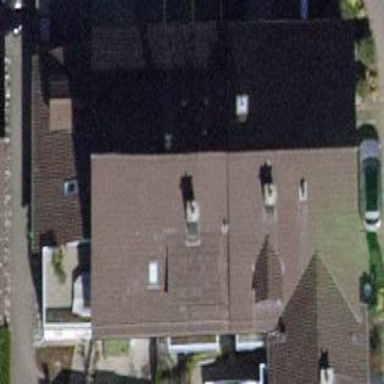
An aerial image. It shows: Building with tiled roof.